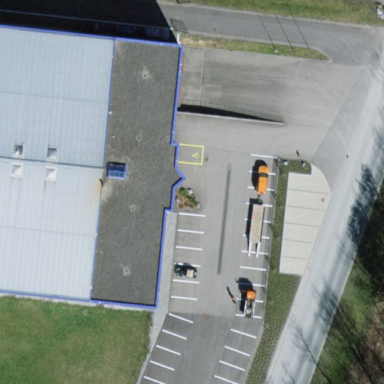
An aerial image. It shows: Parking area with surface.